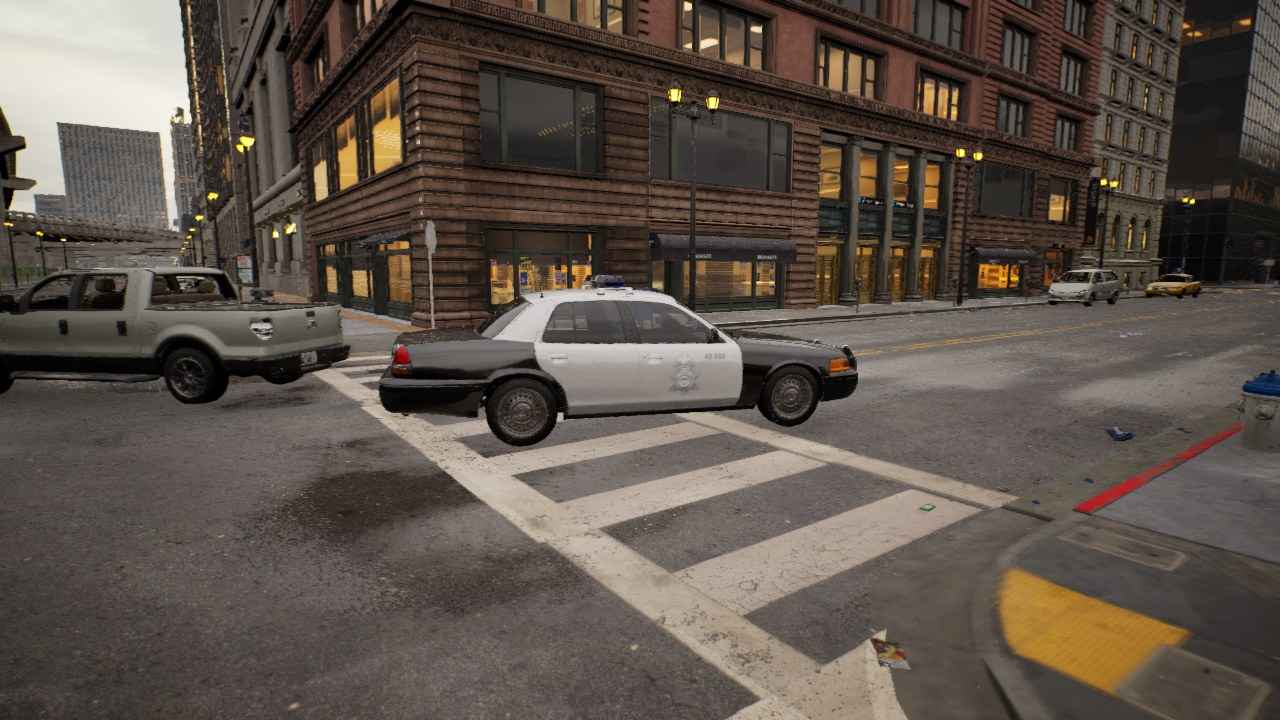
Venue: intersection
Lighting: golden hour
Vehicle rig: sedan